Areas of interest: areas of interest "Sport and cultural"
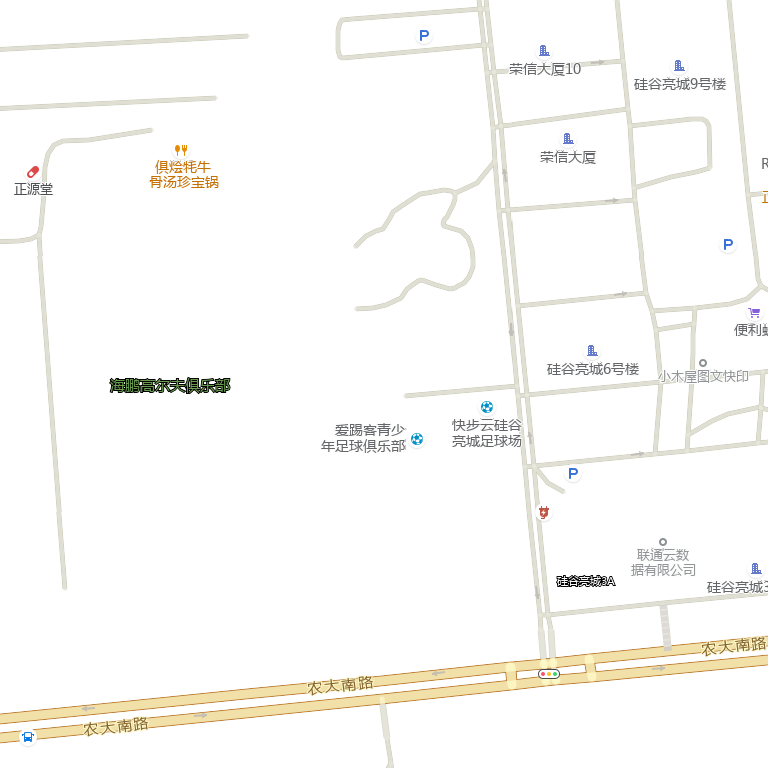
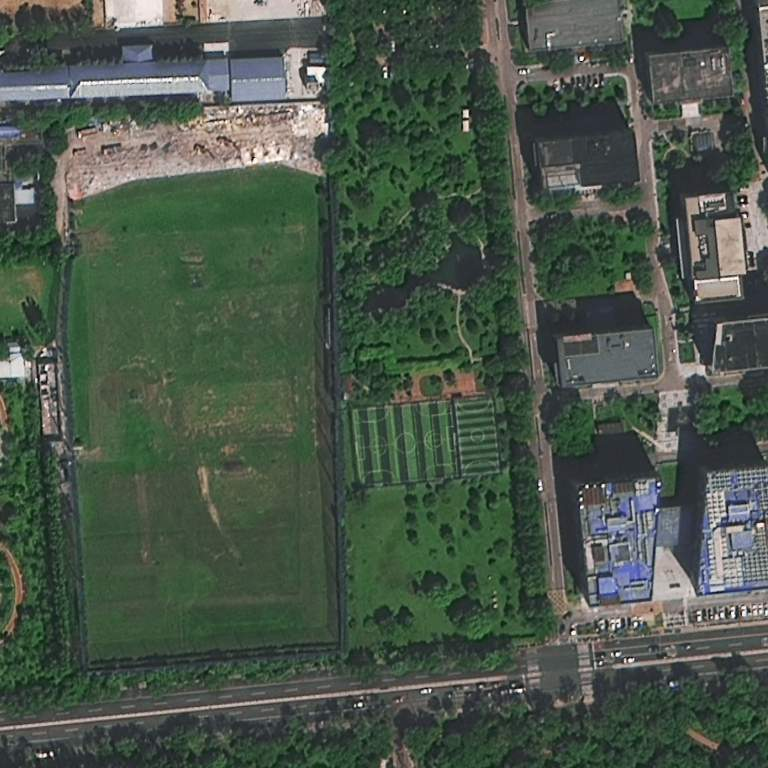